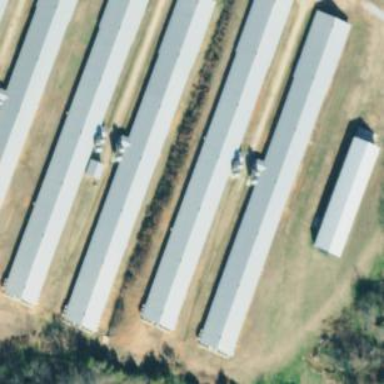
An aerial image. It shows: Poultry house.